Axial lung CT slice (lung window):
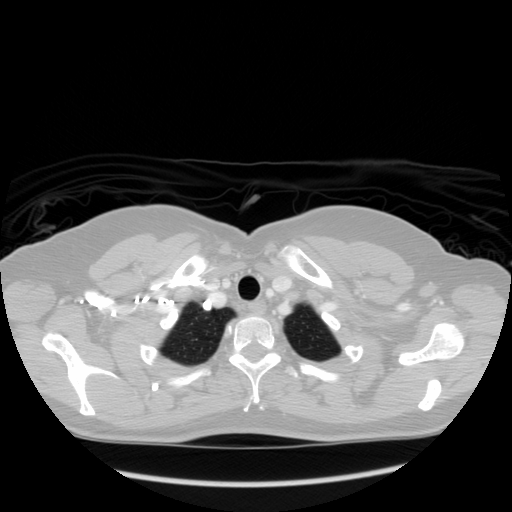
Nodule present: no